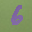
Label: 6